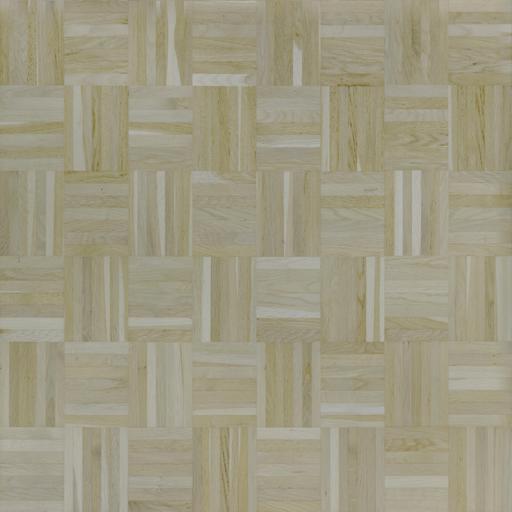
Tags: clean floor flooring parquet reflective smooth wood wooden